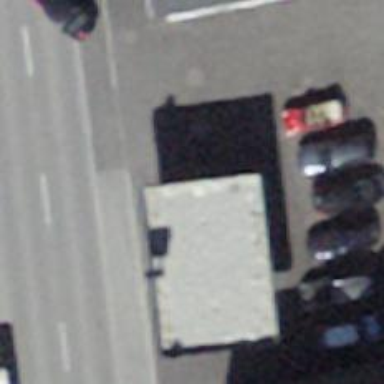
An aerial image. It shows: Fuel station.